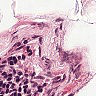
Metastatic tissue present: no